Here is the time-frequency (STFT) view of a rotor kit's vibration measurement. Diagnose the rotating machine from this image, choosing from: normal, misalignment, unbalance, looseness.
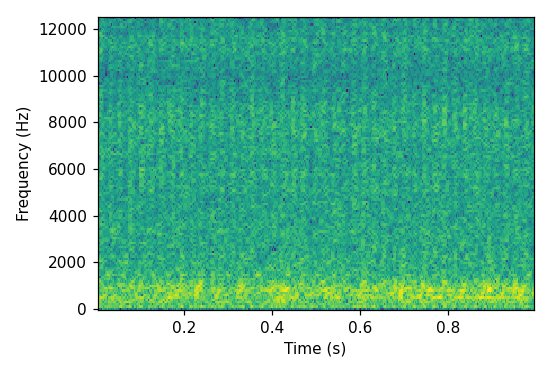
Answer: unbalance